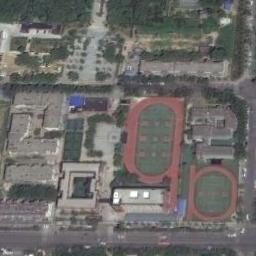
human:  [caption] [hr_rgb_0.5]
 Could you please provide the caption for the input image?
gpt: There are many buildings next to the ground track field .

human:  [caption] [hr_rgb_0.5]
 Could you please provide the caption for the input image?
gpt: Two ground track fields of different sizes are on a block .

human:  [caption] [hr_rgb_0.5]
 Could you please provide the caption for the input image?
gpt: A track and field is built in the middle of a residential area, Surrounded by a lot of vegetation .

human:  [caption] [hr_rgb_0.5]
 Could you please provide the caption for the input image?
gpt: There is a track with a red track on the right .

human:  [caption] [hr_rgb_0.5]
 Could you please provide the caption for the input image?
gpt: There are two ground track fields with some buildings around .